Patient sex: M
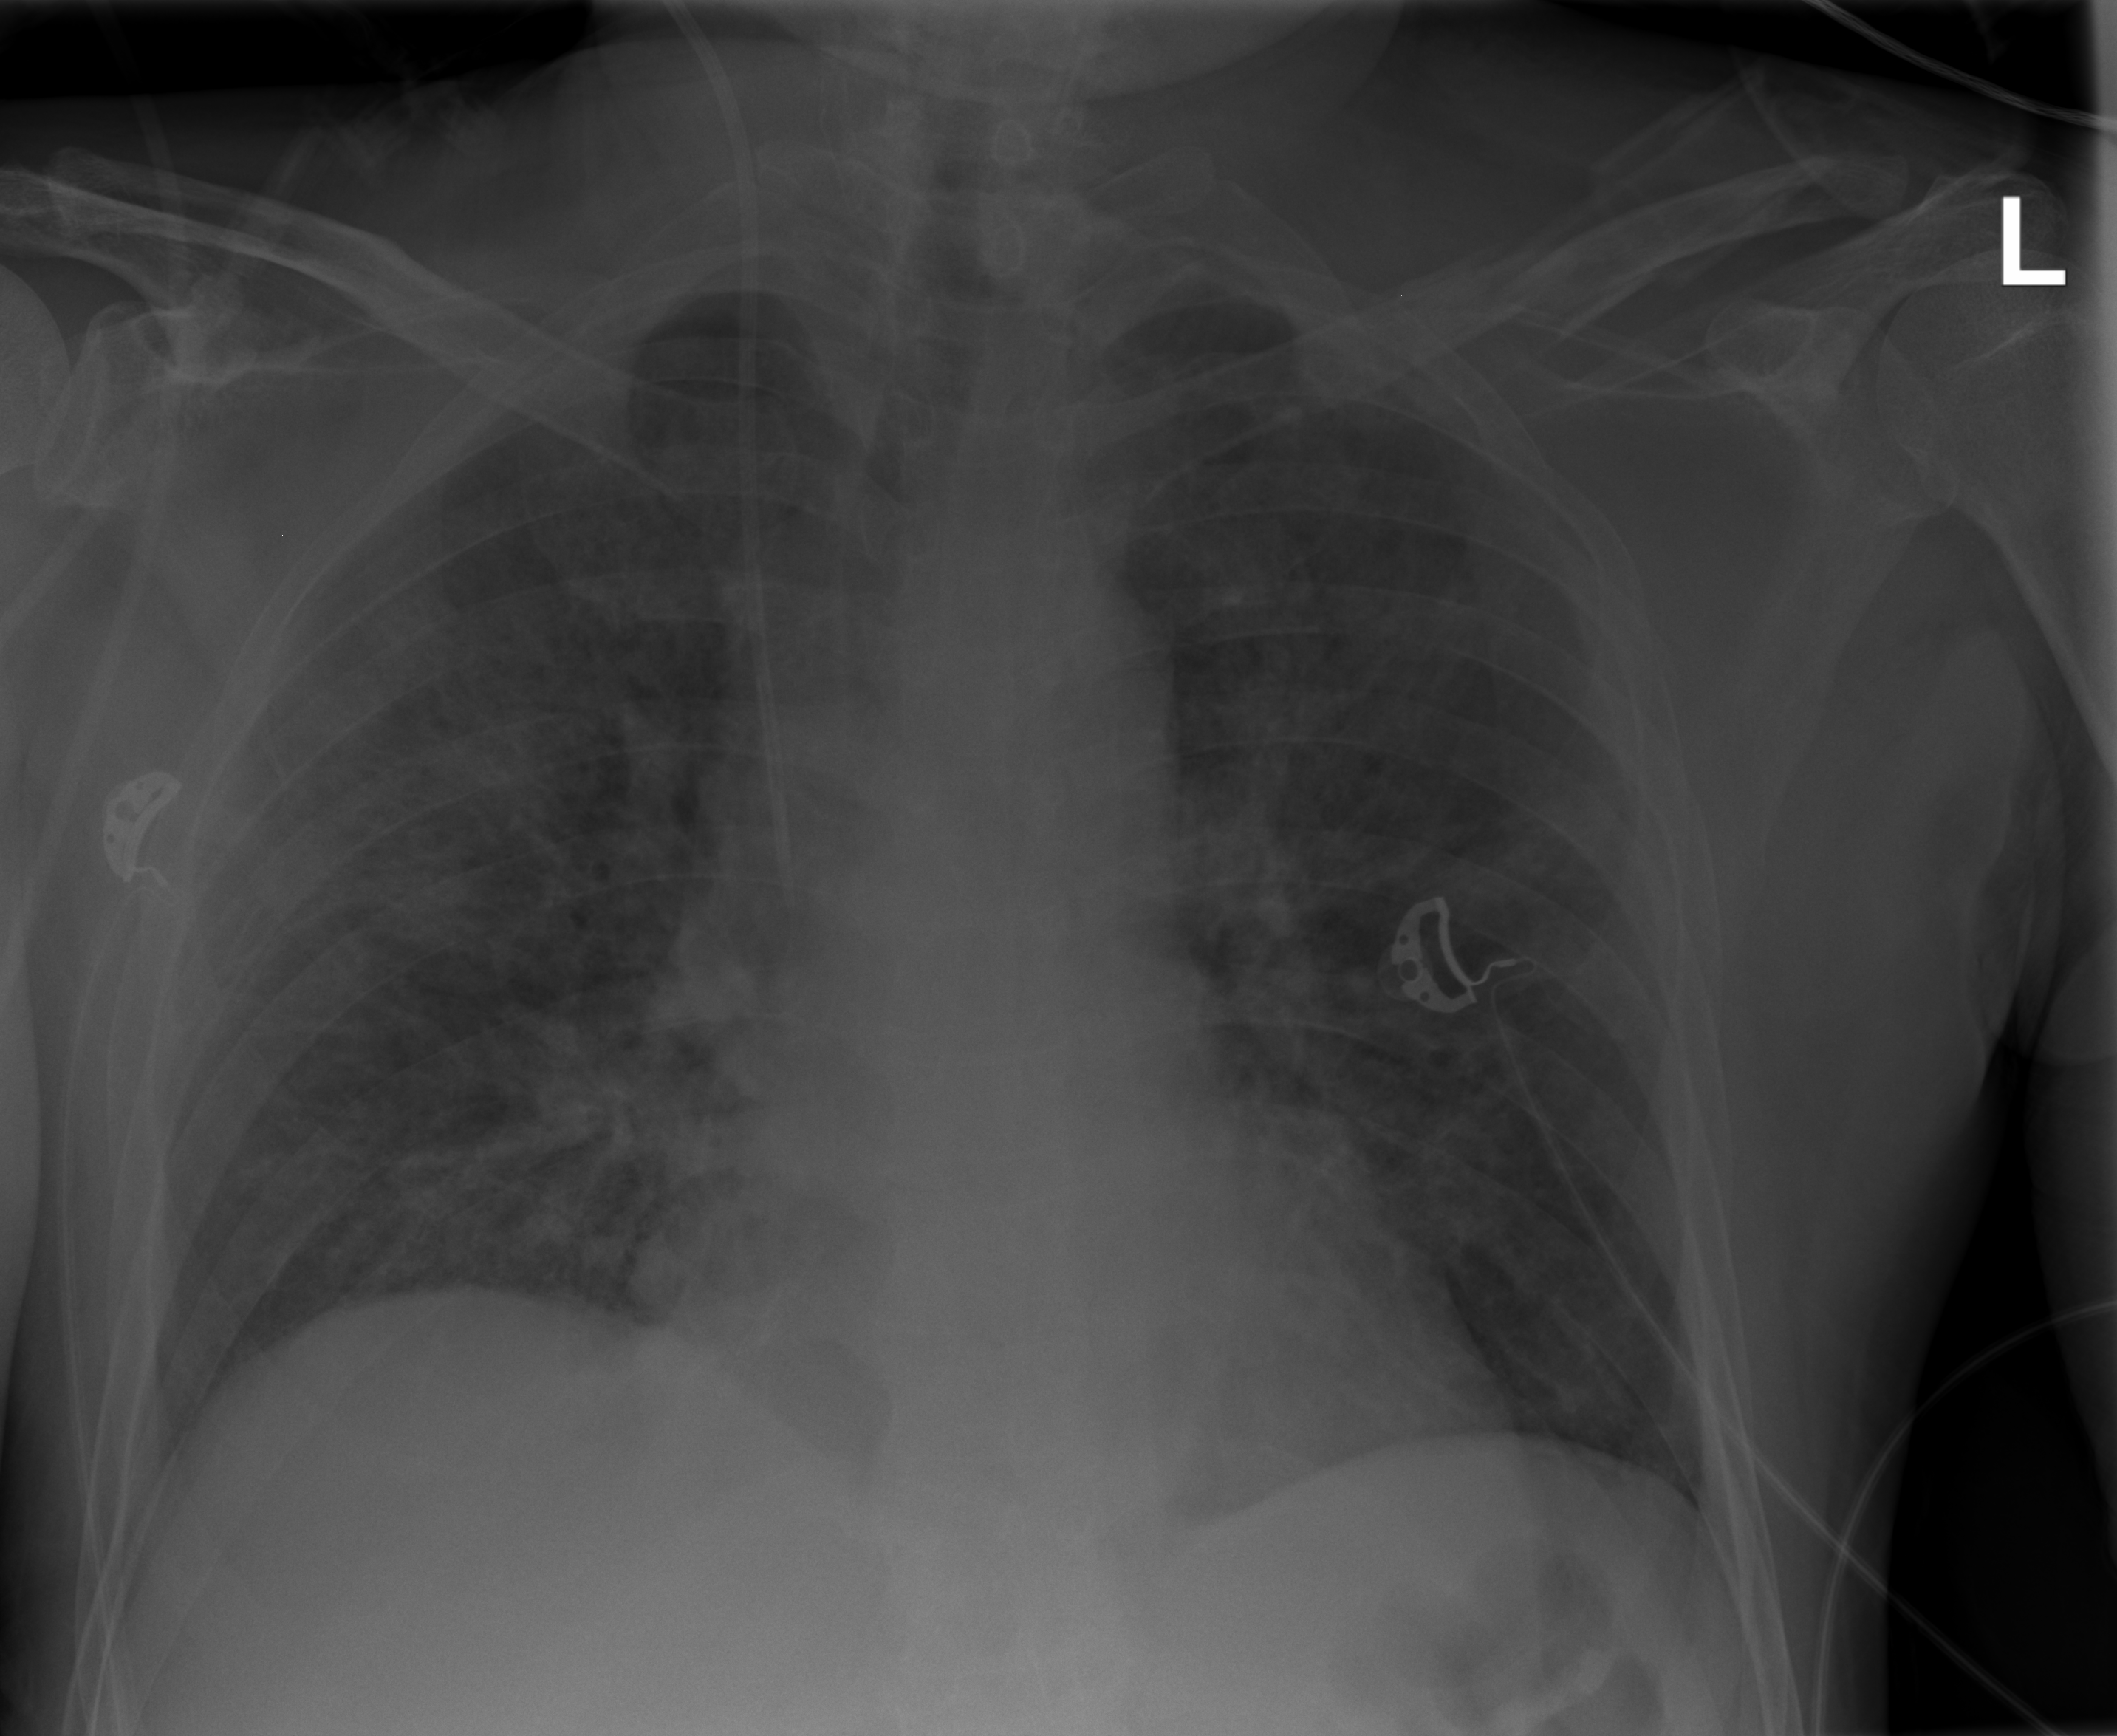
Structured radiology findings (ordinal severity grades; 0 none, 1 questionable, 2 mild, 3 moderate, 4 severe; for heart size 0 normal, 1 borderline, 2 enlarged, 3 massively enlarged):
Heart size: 0
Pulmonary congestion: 0
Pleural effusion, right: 0
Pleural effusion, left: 0
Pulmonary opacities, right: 3
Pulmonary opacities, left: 3
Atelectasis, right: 0
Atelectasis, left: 0